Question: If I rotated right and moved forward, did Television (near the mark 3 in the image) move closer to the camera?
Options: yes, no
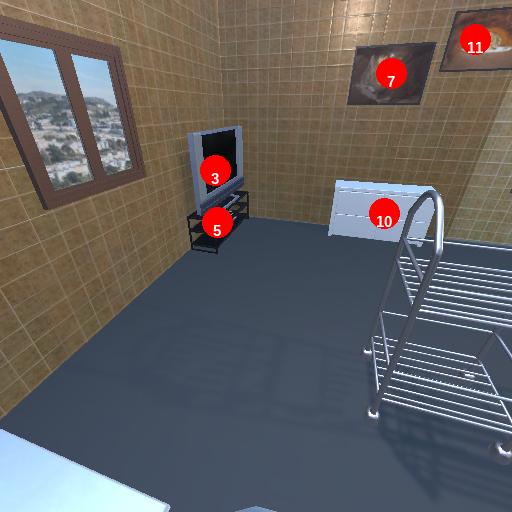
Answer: yes